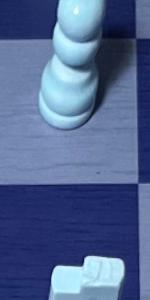
Label: Empty